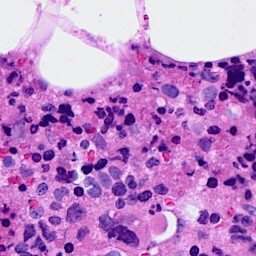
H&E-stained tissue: Breast